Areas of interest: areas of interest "Funeral Home"
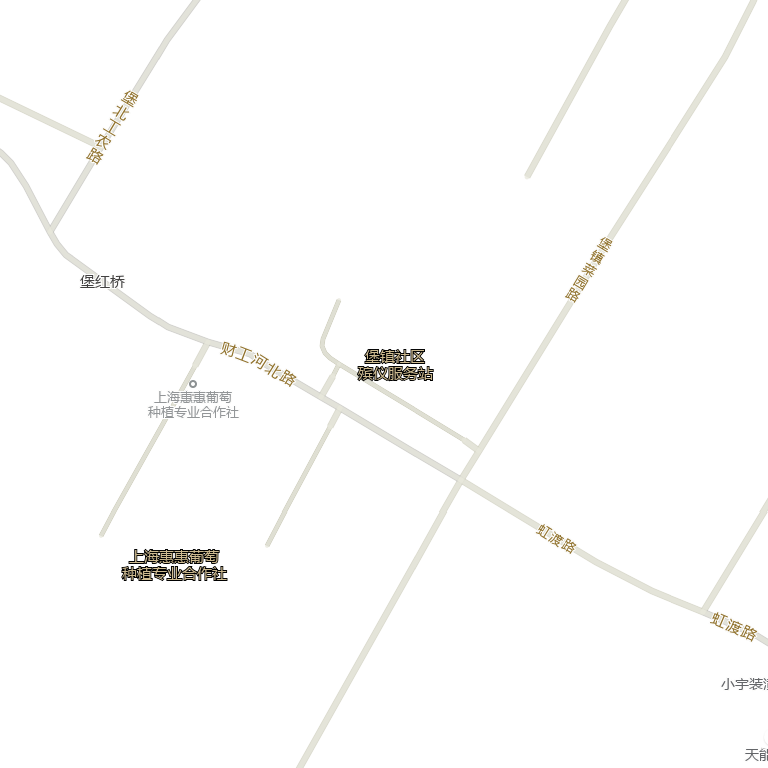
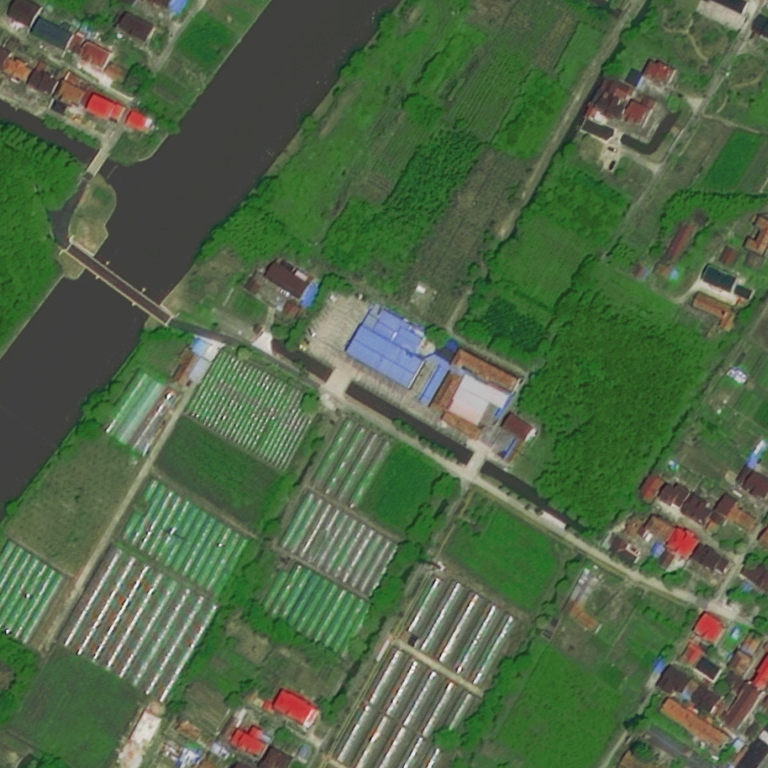